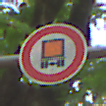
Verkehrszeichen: VerbotKennzeichnungspflichtigeKraftfahrzeugeGefaehrlicheGueter
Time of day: MorningAfternoon
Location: Outdoor (RoadRail)
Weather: Clear
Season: NotSpecified
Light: Natural